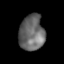
Tissue: lung
Cell type: Epithelial cells
Senescence score: 0.2103
Nuclear area (px): 879
Mean DAPI intensity: 104.258